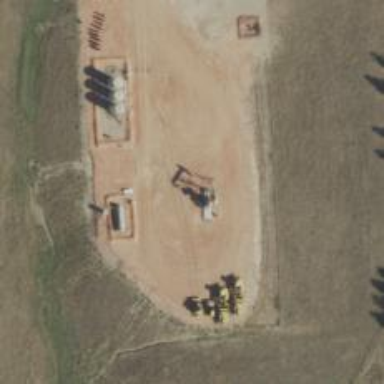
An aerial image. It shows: Petroleum well.